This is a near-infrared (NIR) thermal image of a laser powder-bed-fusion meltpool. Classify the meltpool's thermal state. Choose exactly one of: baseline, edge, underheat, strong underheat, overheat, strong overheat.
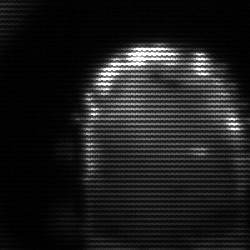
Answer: baseline